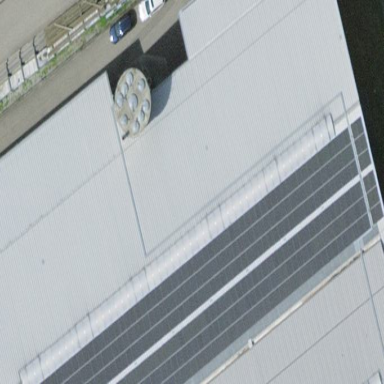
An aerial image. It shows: Solar photovoltaic panel generator.